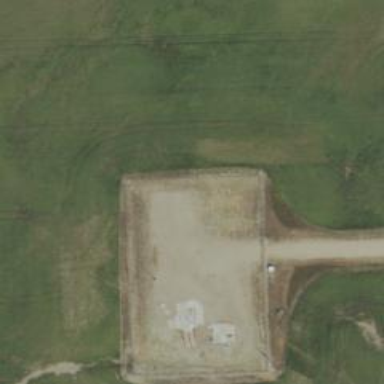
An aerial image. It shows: Military bunker surrounded by fence.